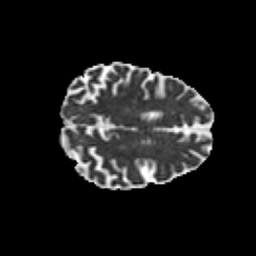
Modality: MD
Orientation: axial
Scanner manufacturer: siemens
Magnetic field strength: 3 T
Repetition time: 6.8 s
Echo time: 0.093 s